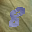
Label: 8